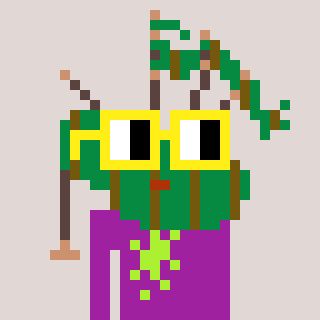
a pixel art character with square yellow glasses, a bagpipe-shaped head and a magenta-colored body on a warm background